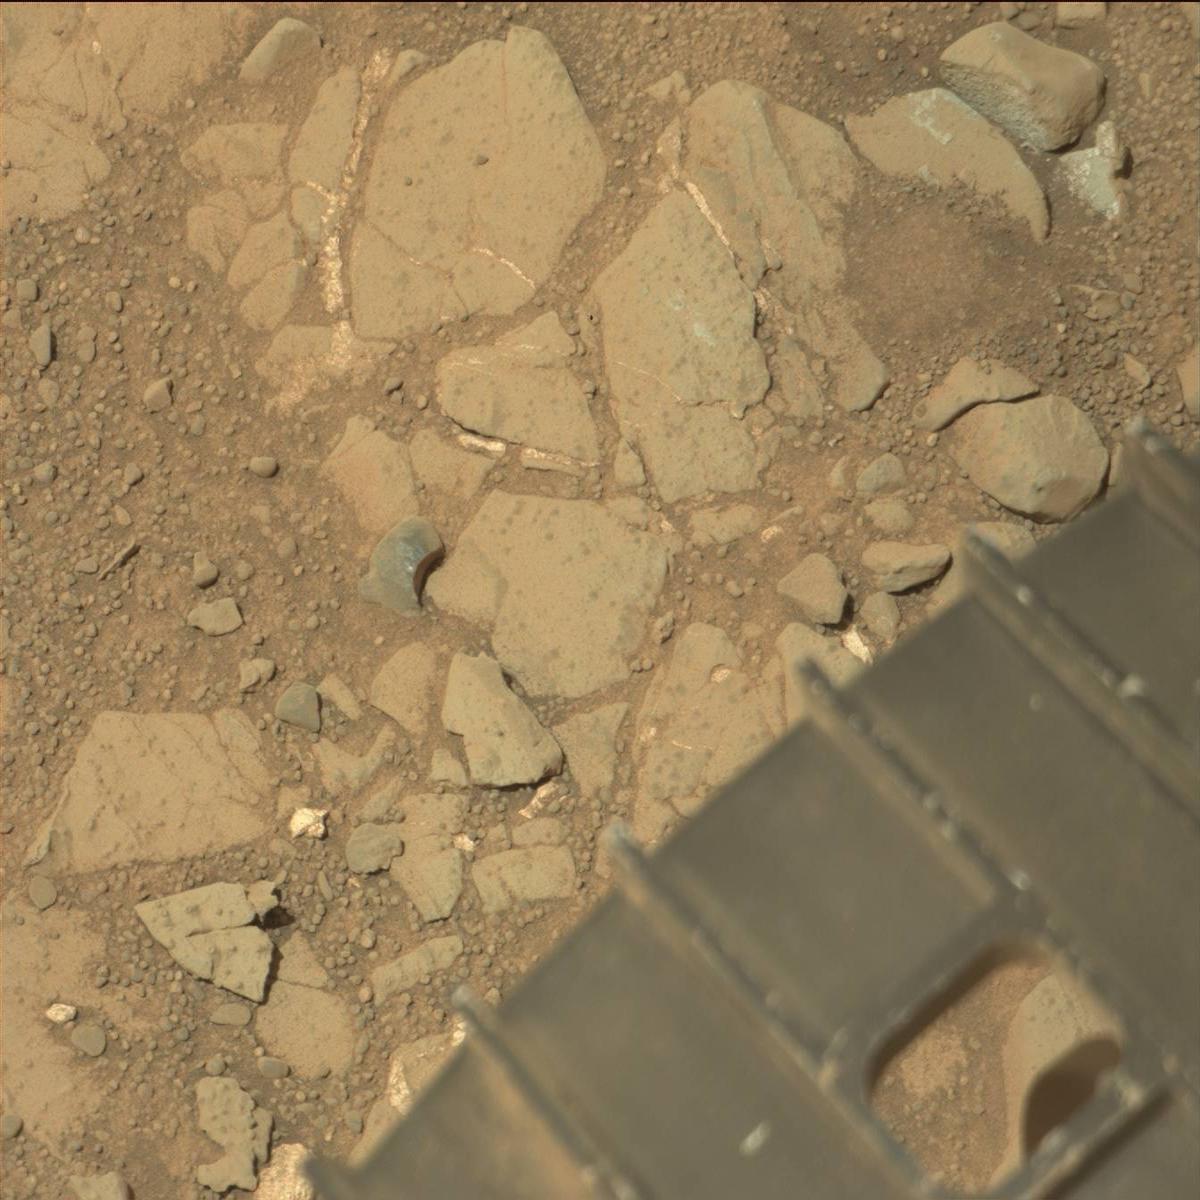
Terrain classes present: Bedrock, Rock, Rover, Sand / Soil